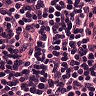
Metastatic tissue present: no